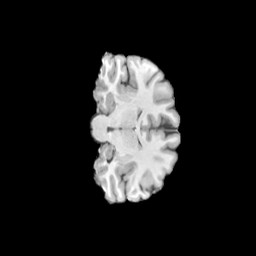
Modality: T1w
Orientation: coronal